Field crop: maize
Growth stage: 2
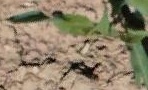
Species: maize